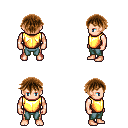
a pixel art fantasy rpg character, male body template, human, light skin, gold chest armor, teal pants, brown short bangs hairstyle, four views (front, back, left, right), 2x2 character sprite sheet, small pixel art, hard edges, no anti-aliasing